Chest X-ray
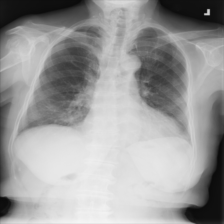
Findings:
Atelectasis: negative
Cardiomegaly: negative
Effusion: negative
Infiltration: negative
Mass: negative
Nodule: negative
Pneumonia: negative
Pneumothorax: negative
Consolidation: negative
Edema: negative
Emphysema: negative
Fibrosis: negative
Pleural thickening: negative
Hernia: negative